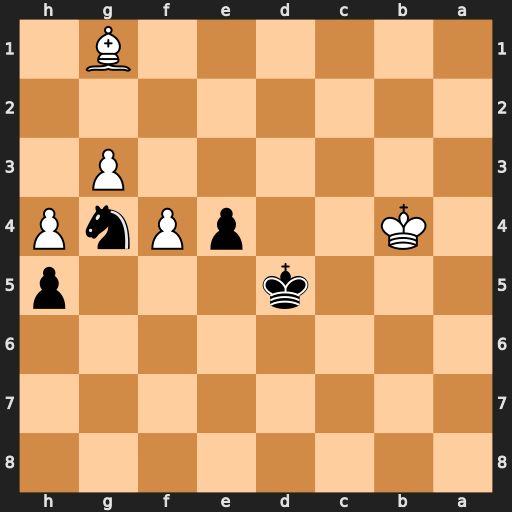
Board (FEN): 8/8/8/3k3p/1K2pPnP/6P1/8/6B1
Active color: b
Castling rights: -
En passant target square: -
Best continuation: e3 Kc3 Ke4